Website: bh-photo
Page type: customer-info-address
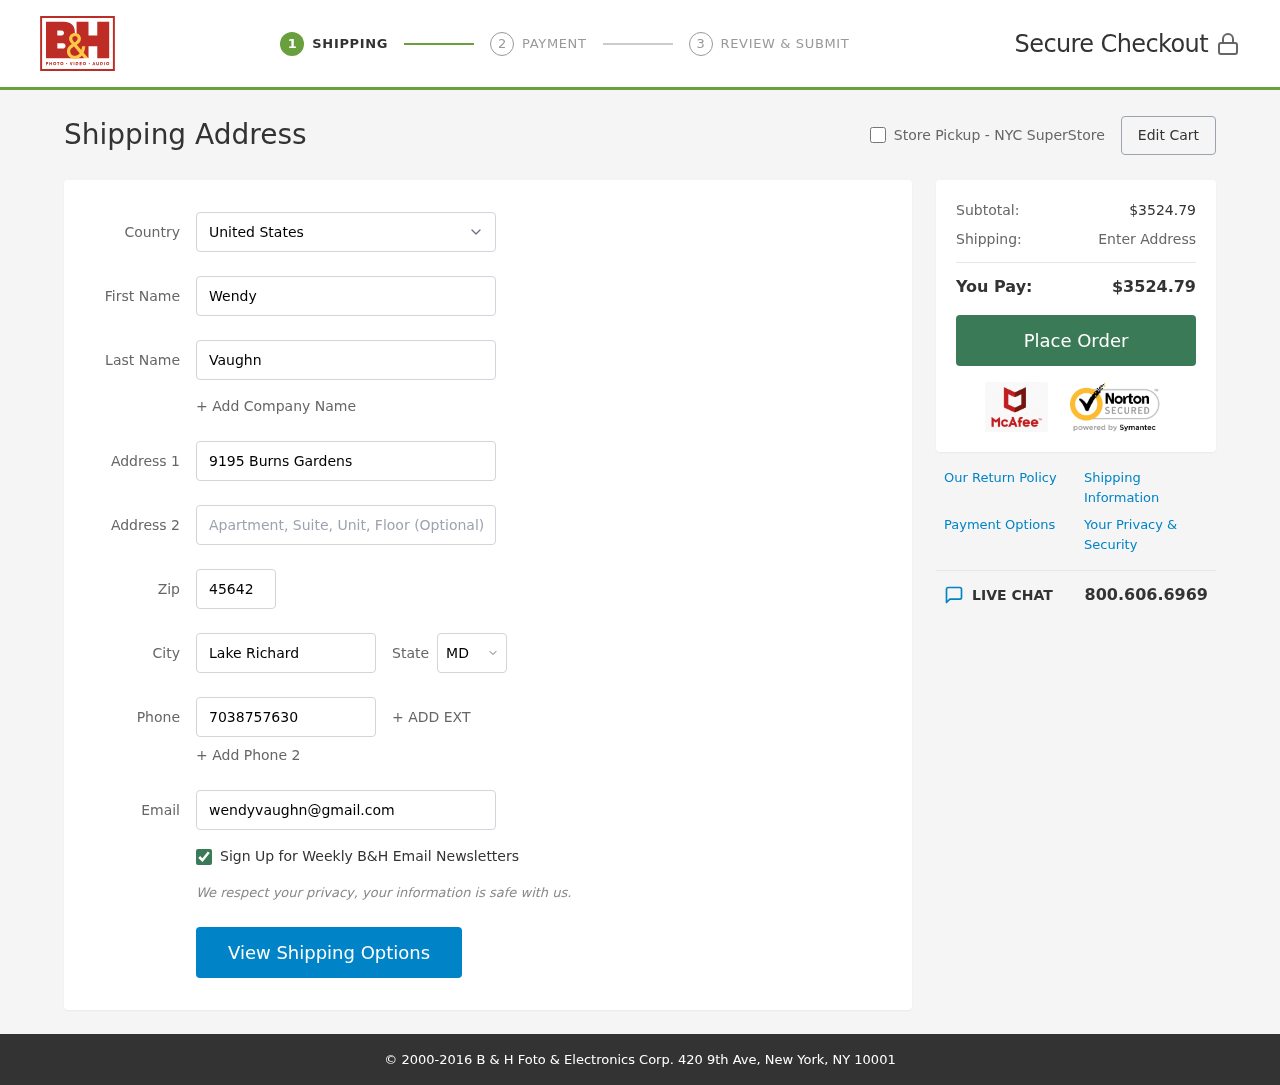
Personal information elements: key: PII_CITY
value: Lake Richard
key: PII_COUNTRY
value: United States
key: PII_EMAIL
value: wendyvaughn@gmail.com
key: PII_FIRSTNAME
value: Wendy
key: PII_LASTNAME
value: Vaughn
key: PII_PHONE
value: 7038757630
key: PII_POSTCODE
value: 45642
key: PII_STATE_ABBR
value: MD
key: PII_STREET
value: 9195 Burns Gardens
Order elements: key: ORDER_SUBTOTAL
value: $3524.79
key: ORDER_TOTAL
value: $3524.79